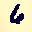
Label: 6